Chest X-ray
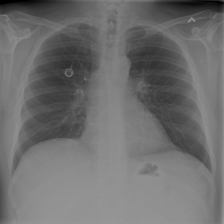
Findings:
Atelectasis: negative
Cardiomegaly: negative
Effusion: negative
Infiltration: negative
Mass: negative
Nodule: negative
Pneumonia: negative
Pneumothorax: negative
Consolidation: negative
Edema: negative
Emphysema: negative
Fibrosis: negative
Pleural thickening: negative
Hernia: negative